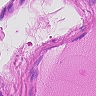
Metastatic tissue present: no